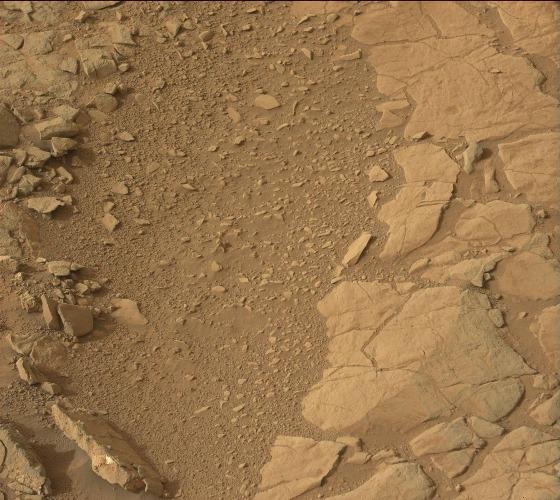
Terrain classes present: Bedrock, Gravel / Sand / Soil, Rock, Shadow